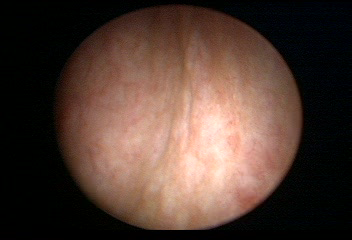
Modality: WLC
Class: Normal mucosa
Bladder cancer association: No